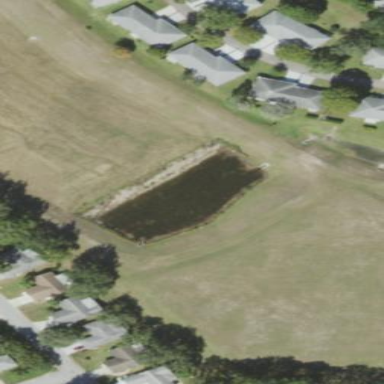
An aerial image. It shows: Pond surrounded by natural water.